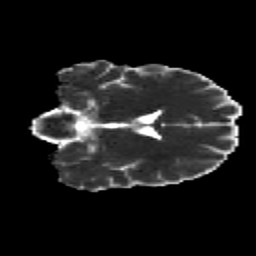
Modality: MD
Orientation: coronal
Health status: healthy
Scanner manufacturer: siemens
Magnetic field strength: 3 T
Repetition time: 12 s
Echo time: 0.092 s